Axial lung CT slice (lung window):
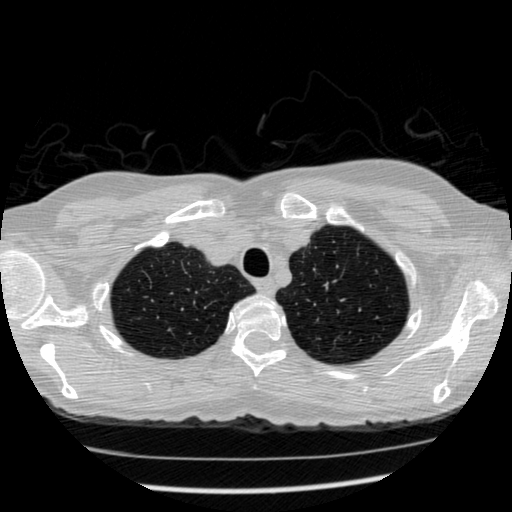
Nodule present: no